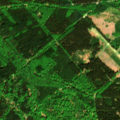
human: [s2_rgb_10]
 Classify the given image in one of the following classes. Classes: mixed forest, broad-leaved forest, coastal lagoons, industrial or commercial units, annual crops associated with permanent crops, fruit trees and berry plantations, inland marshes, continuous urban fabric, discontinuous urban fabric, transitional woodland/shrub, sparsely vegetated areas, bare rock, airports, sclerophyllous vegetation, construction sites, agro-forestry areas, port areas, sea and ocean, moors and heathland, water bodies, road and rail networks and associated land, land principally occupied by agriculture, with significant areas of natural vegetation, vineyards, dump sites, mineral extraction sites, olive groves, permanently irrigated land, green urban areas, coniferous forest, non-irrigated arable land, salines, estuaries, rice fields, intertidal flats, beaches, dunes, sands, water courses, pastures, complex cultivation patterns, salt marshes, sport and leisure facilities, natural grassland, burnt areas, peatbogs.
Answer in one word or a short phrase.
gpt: broad-leaved forest, coniferous forest, mixed forest